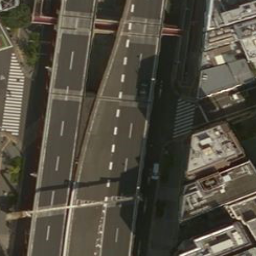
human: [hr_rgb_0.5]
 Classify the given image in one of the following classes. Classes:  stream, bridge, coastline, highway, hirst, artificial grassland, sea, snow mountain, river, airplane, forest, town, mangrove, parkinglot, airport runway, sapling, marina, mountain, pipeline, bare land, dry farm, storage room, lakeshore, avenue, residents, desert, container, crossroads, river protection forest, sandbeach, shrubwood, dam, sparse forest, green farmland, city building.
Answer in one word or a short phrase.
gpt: highway